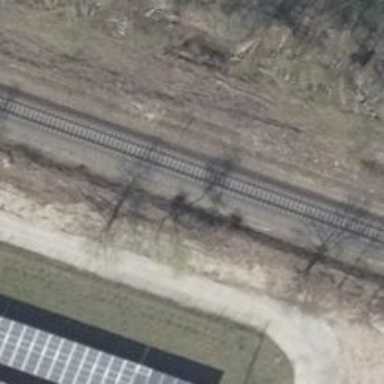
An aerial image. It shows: Railway track with contact lines for electrification.